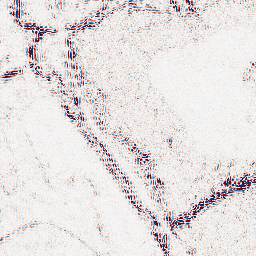
Category: wavelet
Decomposition family: wavelet_dwt
Decomposition parameters: wavelet: db4
level: 2
Upsampling method: quintic
Upsampling parameters: scale: 4
Upsampling scale: 4